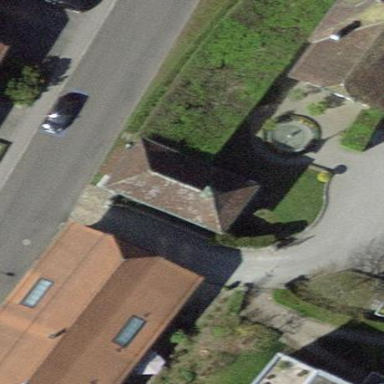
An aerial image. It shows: Building with half-hipped roof made of roof tiles.